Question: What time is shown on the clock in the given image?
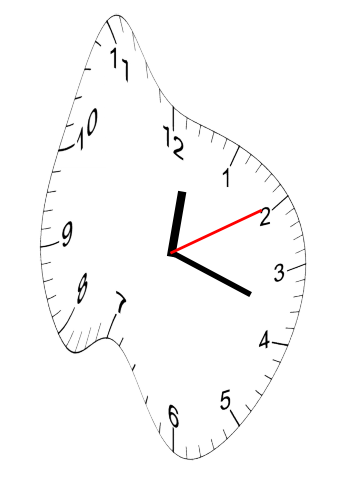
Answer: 12:18:10